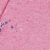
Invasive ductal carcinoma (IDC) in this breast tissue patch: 1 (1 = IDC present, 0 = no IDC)